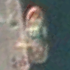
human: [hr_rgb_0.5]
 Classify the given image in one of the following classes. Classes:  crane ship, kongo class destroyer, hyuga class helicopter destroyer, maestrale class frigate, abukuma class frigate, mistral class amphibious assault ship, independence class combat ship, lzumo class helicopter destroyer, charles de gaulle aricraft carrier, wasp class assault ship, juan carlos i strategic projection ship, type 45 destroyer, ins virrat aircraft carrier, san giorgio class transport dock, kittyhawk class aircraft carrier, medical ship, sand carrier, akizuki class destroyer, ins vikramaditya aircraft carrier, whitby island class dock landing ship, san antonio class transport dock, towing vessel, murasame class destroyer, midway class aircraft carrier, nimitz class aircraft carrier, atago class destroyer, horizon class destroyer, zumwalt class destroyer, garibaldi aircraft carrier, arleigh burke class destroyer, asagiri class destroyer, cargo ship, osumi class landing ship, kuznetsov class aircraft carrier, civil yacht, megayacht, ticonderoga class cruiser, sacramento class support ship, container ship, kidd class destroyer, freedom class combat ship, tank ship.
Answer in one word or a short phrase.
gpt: Towing vessel